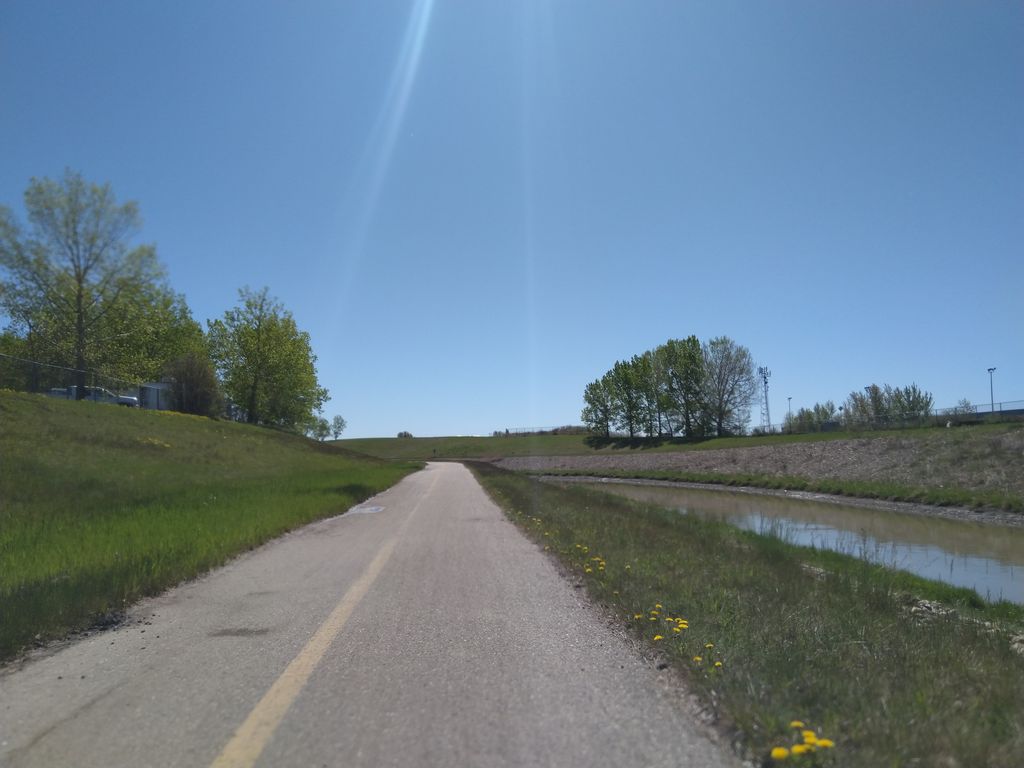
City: calgary